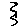
Label: zigzag